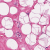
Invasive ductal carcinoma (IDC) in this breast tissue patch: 0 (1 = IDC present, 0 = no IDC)